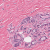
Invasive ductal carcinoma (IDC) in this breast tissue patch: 0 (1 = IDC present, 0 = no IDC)